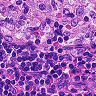
Metastatic tissue present: no